Current action and preconditions to check: trajectory_clear

Your task: For each precondition in the list above, predict whether it will hold at this action.

Consider the current scene as observed from the mobile robot's camera, and analyze the predicted future states of all dynamic agents (e.g., people, animals, vehicles, or any moving entities) within the NEXT SECOND.

IMPORTANT: Only answer "very likely" if you are absolutely certain—based on strong, clear evidence—that a dynamic agent will violate the precondition in the predicted future state. Do NOT answer "very likely" for unlikely, ambiguous, or low-probability risks.

Ask yourself for each precondition: Is there a high probability, with clear and convincing evidence, that the predicted future states of any dynamic agent will interfere with the predicted future state of the currently executing action within the NEXT SECOND, causing that precondition to fail?

Assess the risk level based on these predictions. Use "likely" or "very likely" if motions create a clear risk of interference.

Use "neutral" or "improbable" if agents are nearby but their predicted paths are clearly diverging or non-conflicting.

Failure Risk Categories: "very improbable", "improbable", "neutral", "likely", "very likely"

Answer Format: Output ONLY the probability_of_failure value from these categories: "very improbable", "improbable", "neutral", "likely", "very likely"

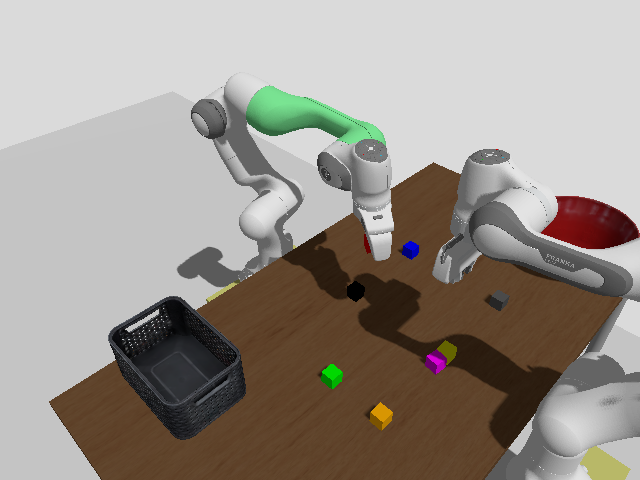

Answer: improbable